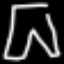
Label: pants